This plot shows a bearing's acceleration signal over time (raw waveform). Based on the visible evidence, which condition applies: normal, inner_race, outer_race, ball?
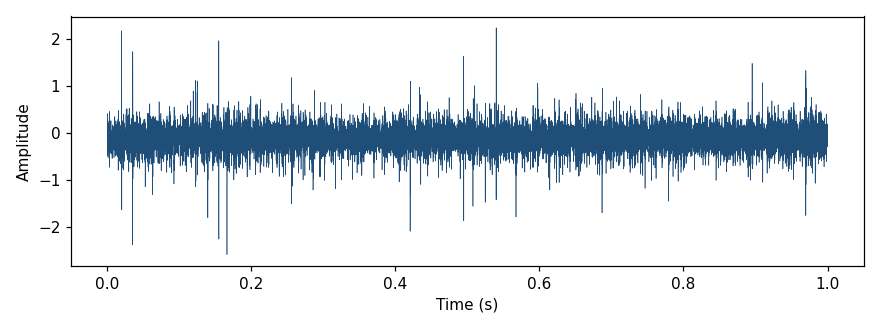
Answer: inner_race